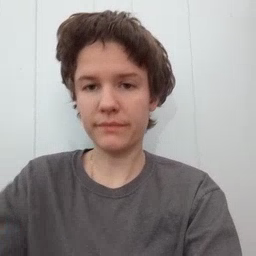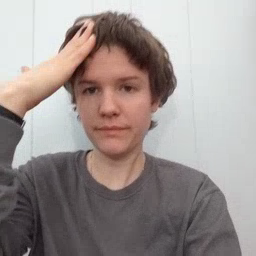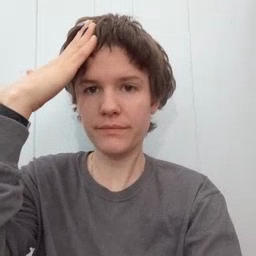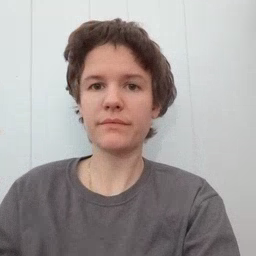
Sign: hat